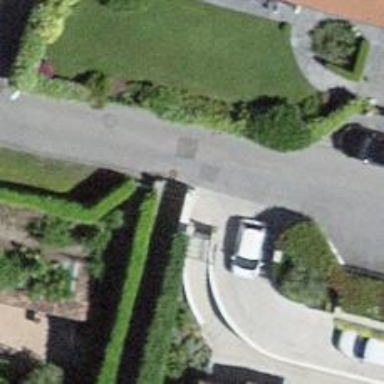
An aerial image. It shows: Hedge acting as barrier.